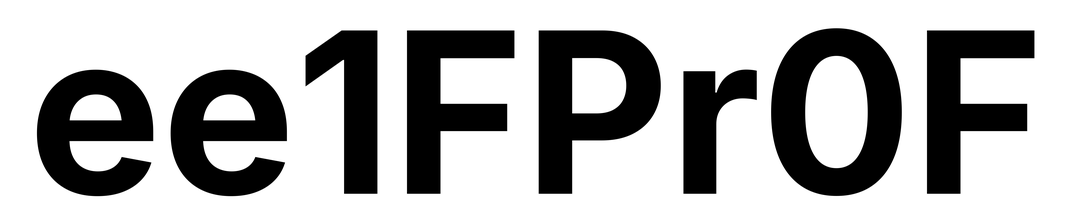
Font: Inter_Bold